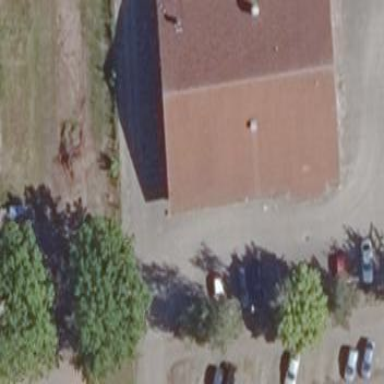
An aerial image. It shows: Retail building.